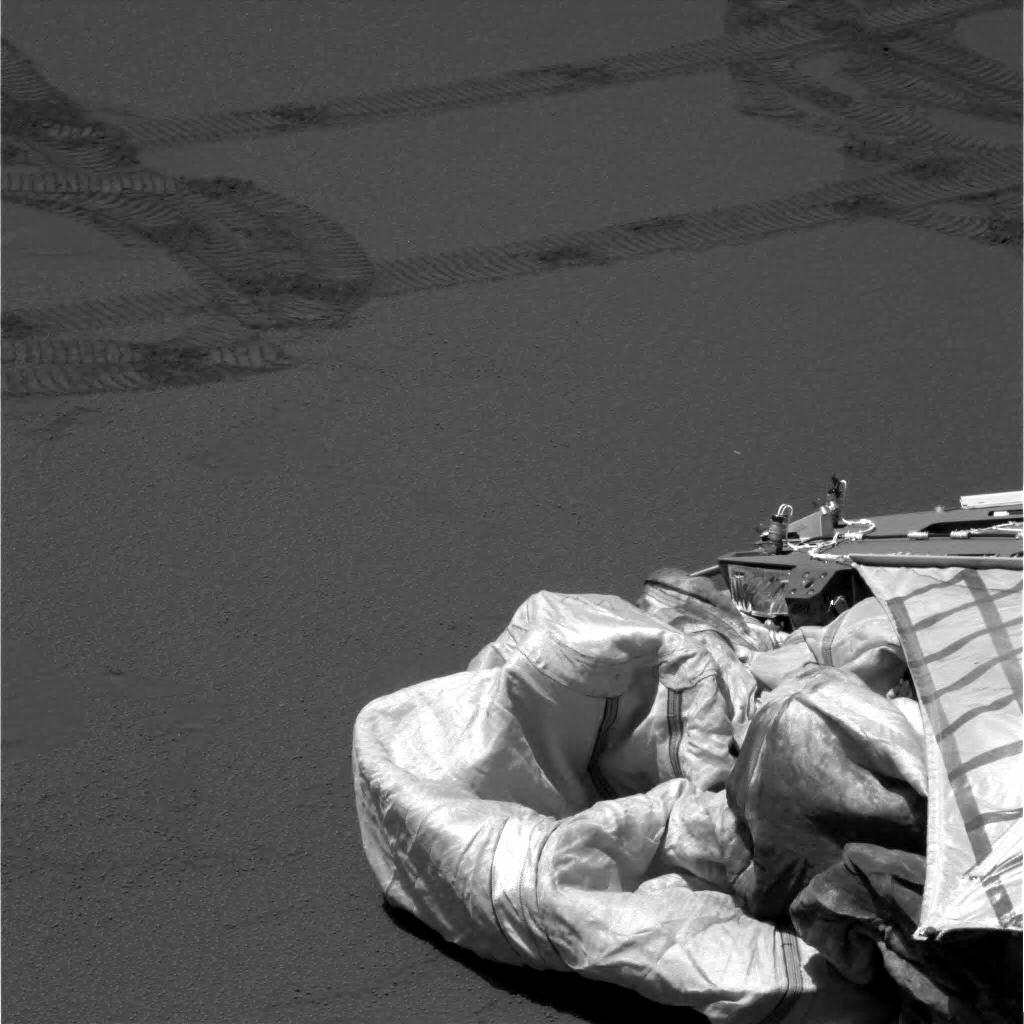
Terrain classes present: Background, Gravel / Sand / Soil, Shadow, Track